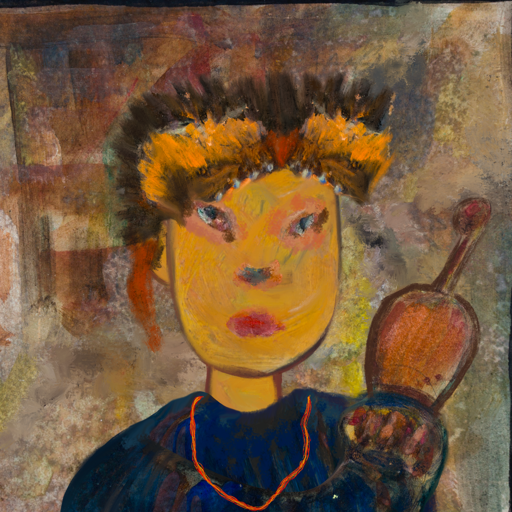
Background: Mosgoul, Head And Neck Front: After_Raid, Face Front: Boggyland, Bust: Pipe, Hair Front: Blank, Head Accessory: Gypsy_Queen, Second Necklace: Gypsy_Mother_2, Necklace: Blank, Baby: Blank